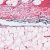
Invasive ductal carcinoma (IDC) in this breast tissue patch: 1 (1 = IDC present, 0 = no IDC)